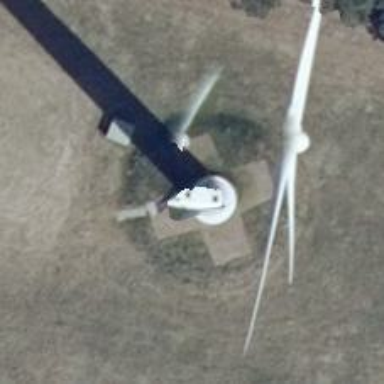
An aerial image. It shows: Wind power generator with wind turbines.